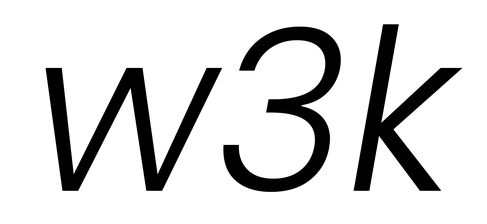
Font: Poppins-LightItalic